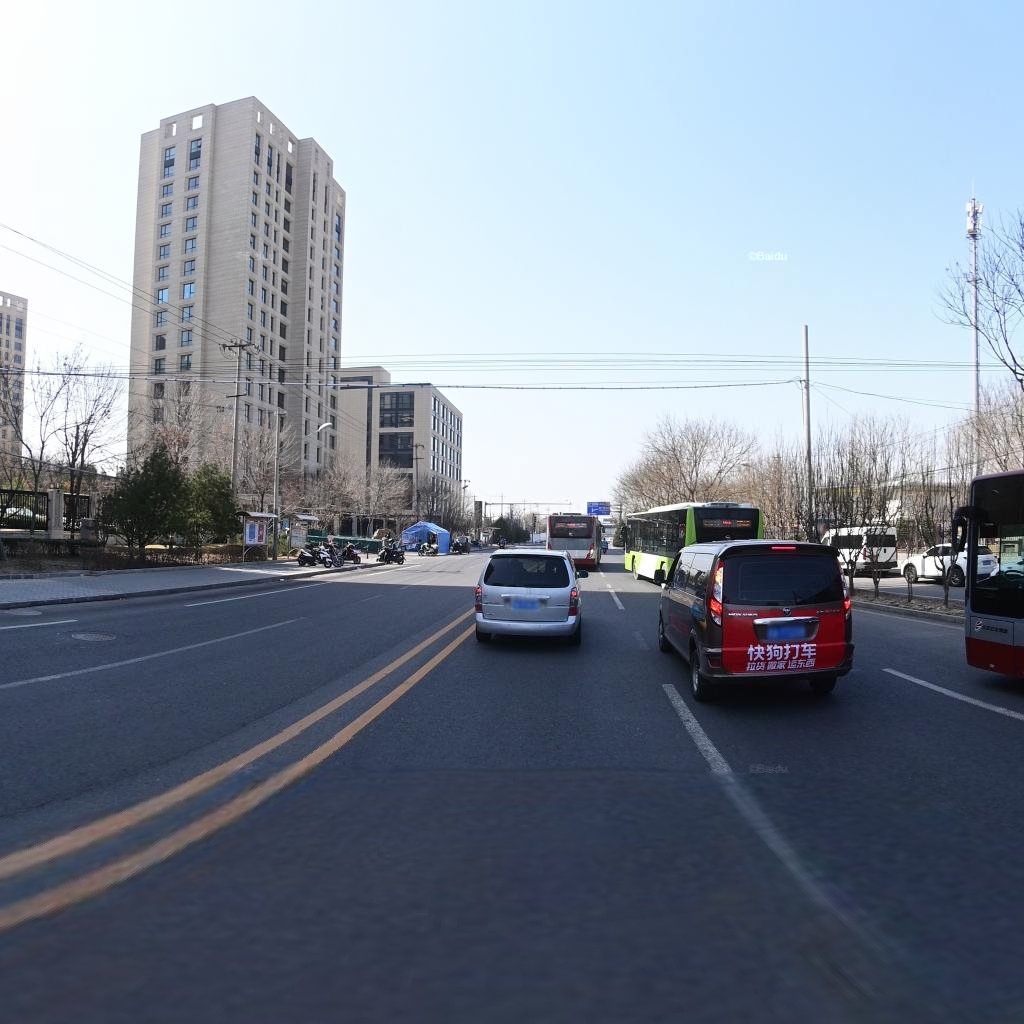
Region: Chaoyang
Road damage annotations: longitudinal crack, manhole cover